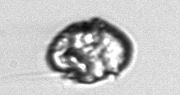
Label: Proterythropsis